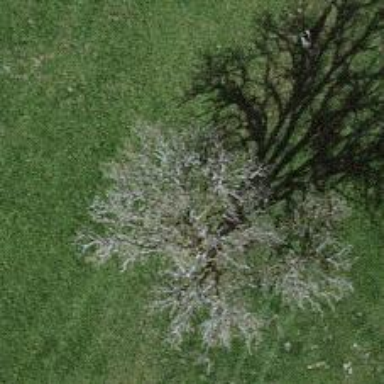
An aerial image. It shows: Beautiful tree in nature.